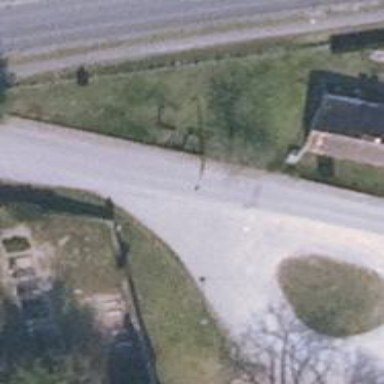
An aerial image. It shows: Residential road with asphalt surface.